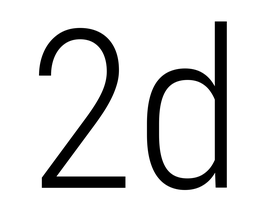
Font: Roboto_Condensed_Light